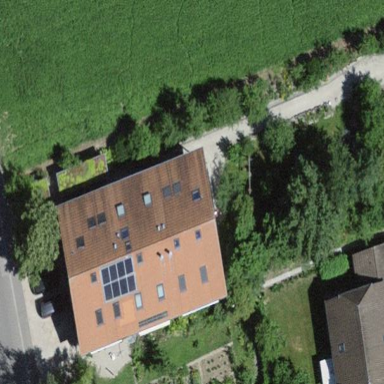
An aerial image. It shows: Residential building with gabled roof made of roof tiles.